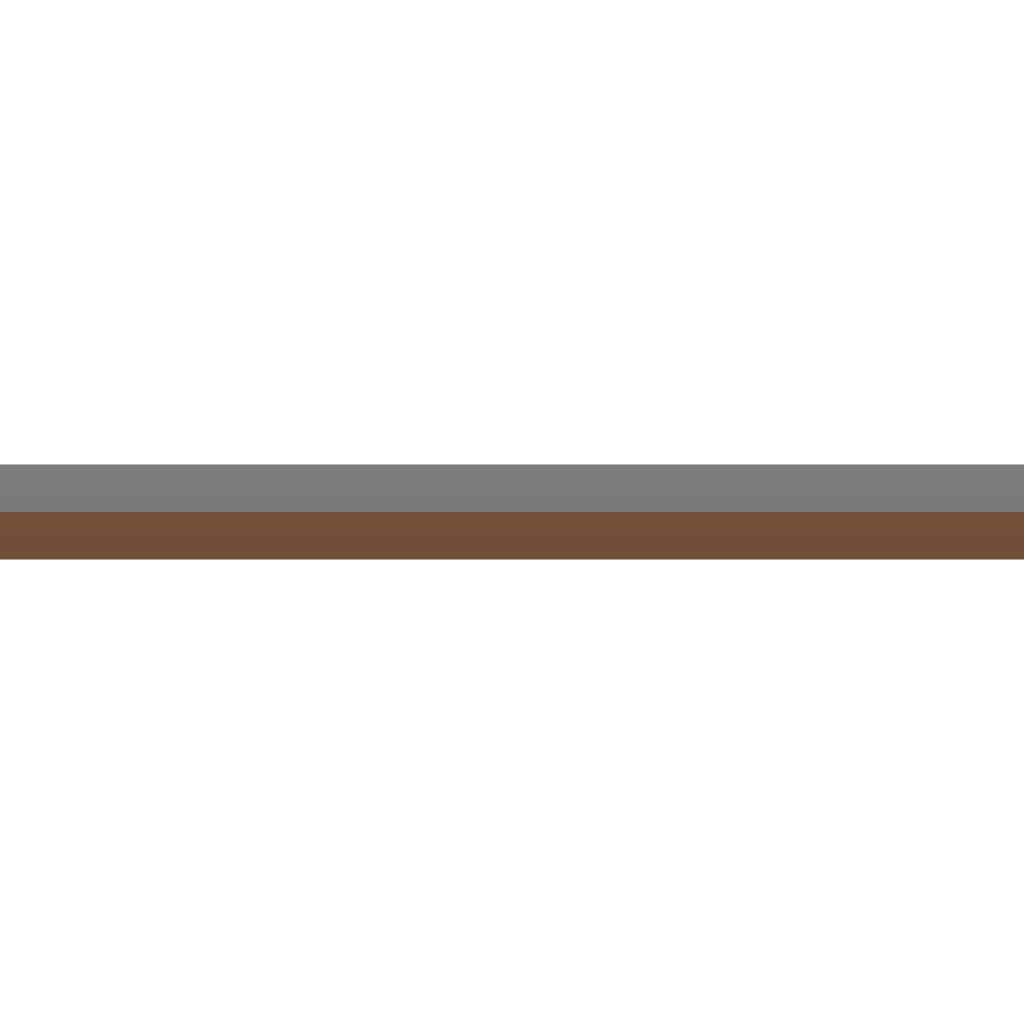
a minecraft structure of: Big House